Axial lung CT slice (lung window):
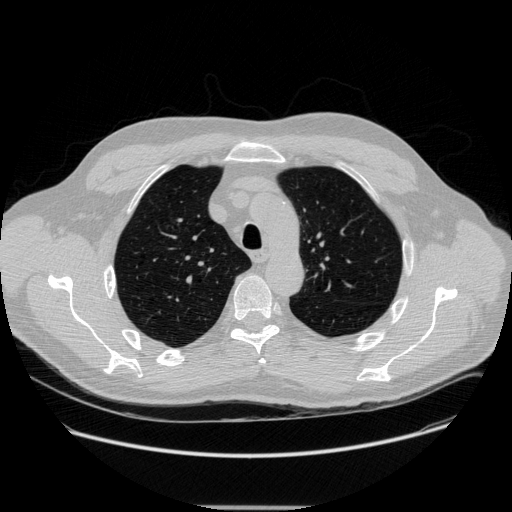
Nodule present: no